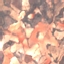
Land use / land cover: PermanentCrop